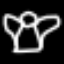
Label: angel